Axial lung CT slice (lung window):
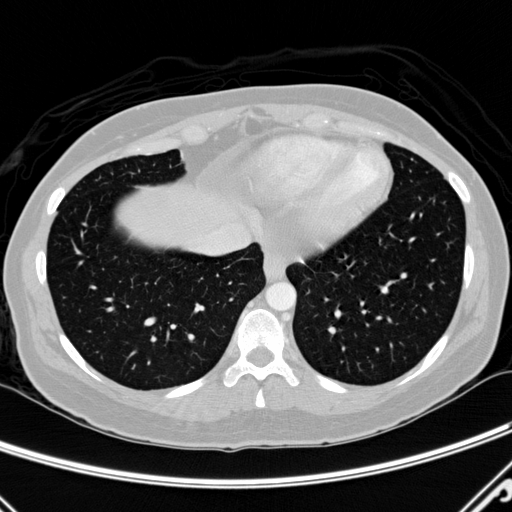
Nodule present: no